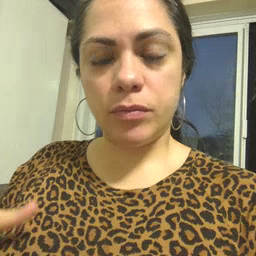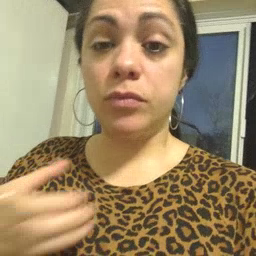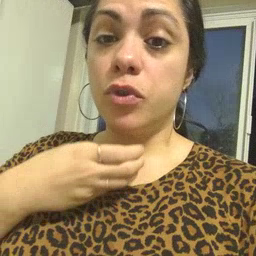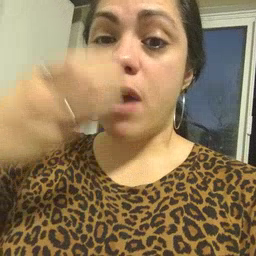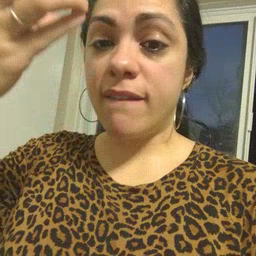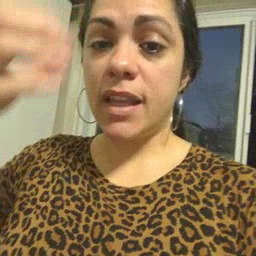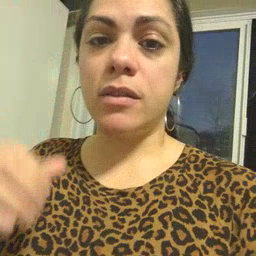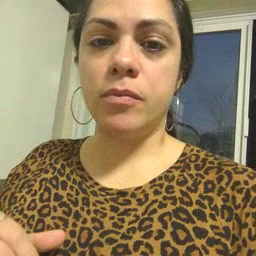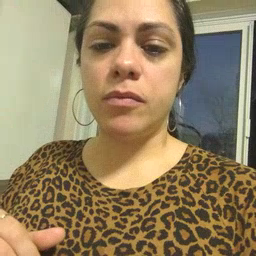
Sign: giraffe